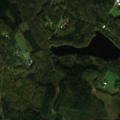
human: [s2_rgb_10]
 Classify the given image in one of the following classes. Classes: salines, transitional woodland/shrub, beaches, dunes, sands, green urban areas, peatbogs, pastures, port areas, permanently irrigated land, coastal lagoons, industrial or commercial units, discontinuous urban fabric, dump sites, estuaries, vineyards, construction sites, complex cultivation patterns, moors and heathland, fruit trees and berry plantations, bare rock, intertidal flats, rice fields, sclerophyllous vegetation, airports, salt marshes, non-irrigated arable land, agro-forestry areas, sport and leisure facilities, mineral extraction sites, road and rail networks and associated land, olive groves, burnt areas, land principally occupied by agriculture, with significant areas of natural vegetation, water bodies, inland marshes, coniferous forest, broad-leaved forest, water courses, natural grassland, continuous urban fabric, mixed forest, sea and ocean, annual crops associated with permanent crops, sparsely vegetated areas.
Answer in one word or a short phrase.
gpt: broad-leaved forest, coniferous forest, mixed forest, transitional woodland/shrub